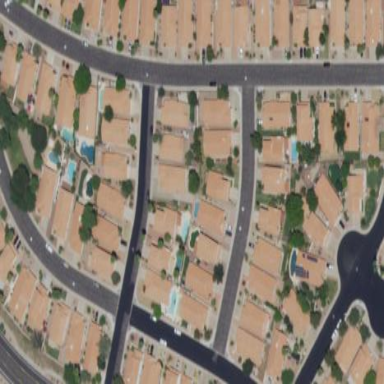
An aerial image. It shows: This residential area consists of single-family homes.